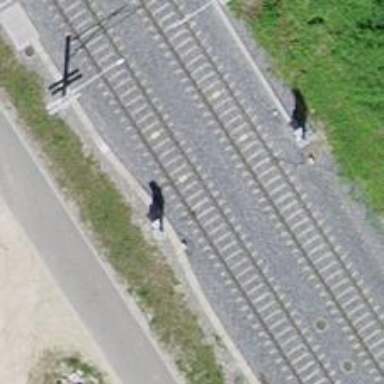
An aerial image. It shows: Railway signal.